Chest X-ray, AP view. Patient: 35 years old, sex F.
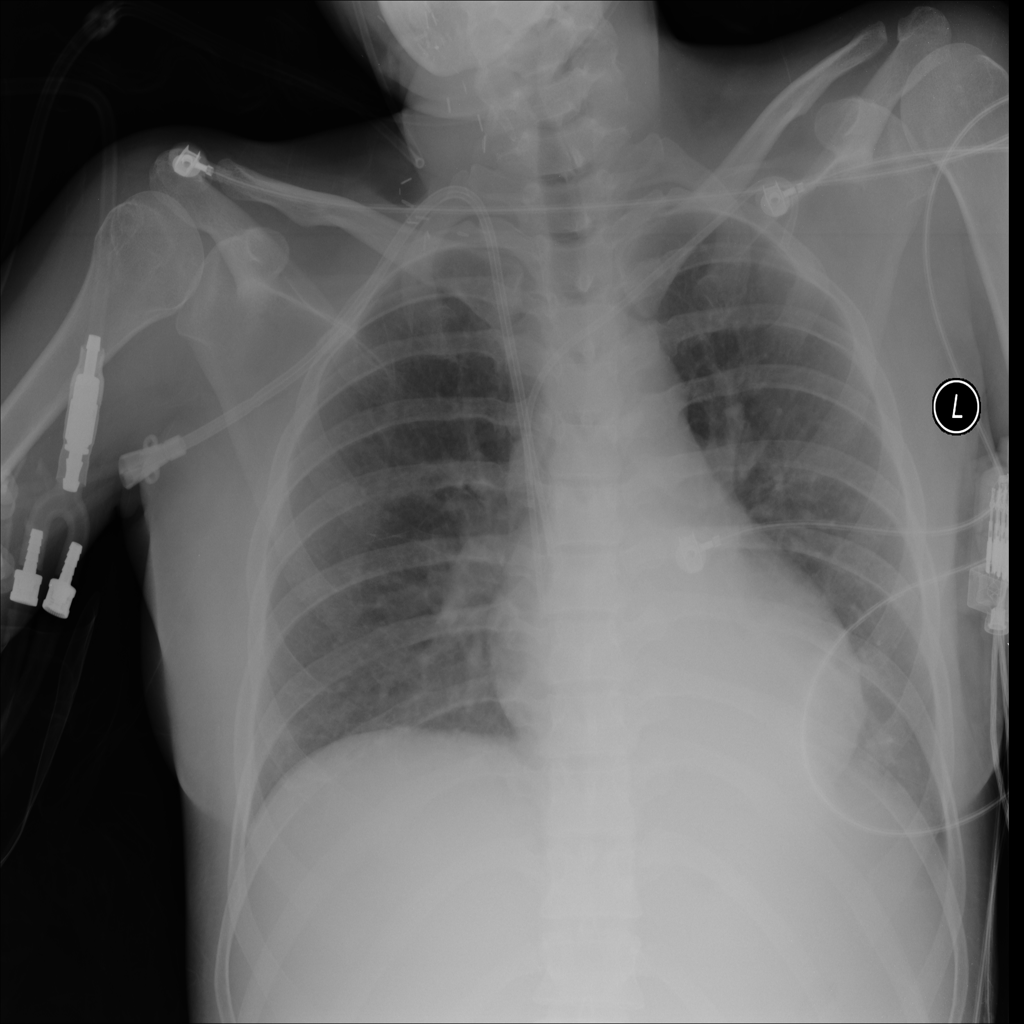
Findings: No Finding